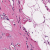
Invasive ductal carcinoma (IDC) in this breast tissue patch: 1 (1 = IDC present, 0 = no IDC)